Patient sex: M
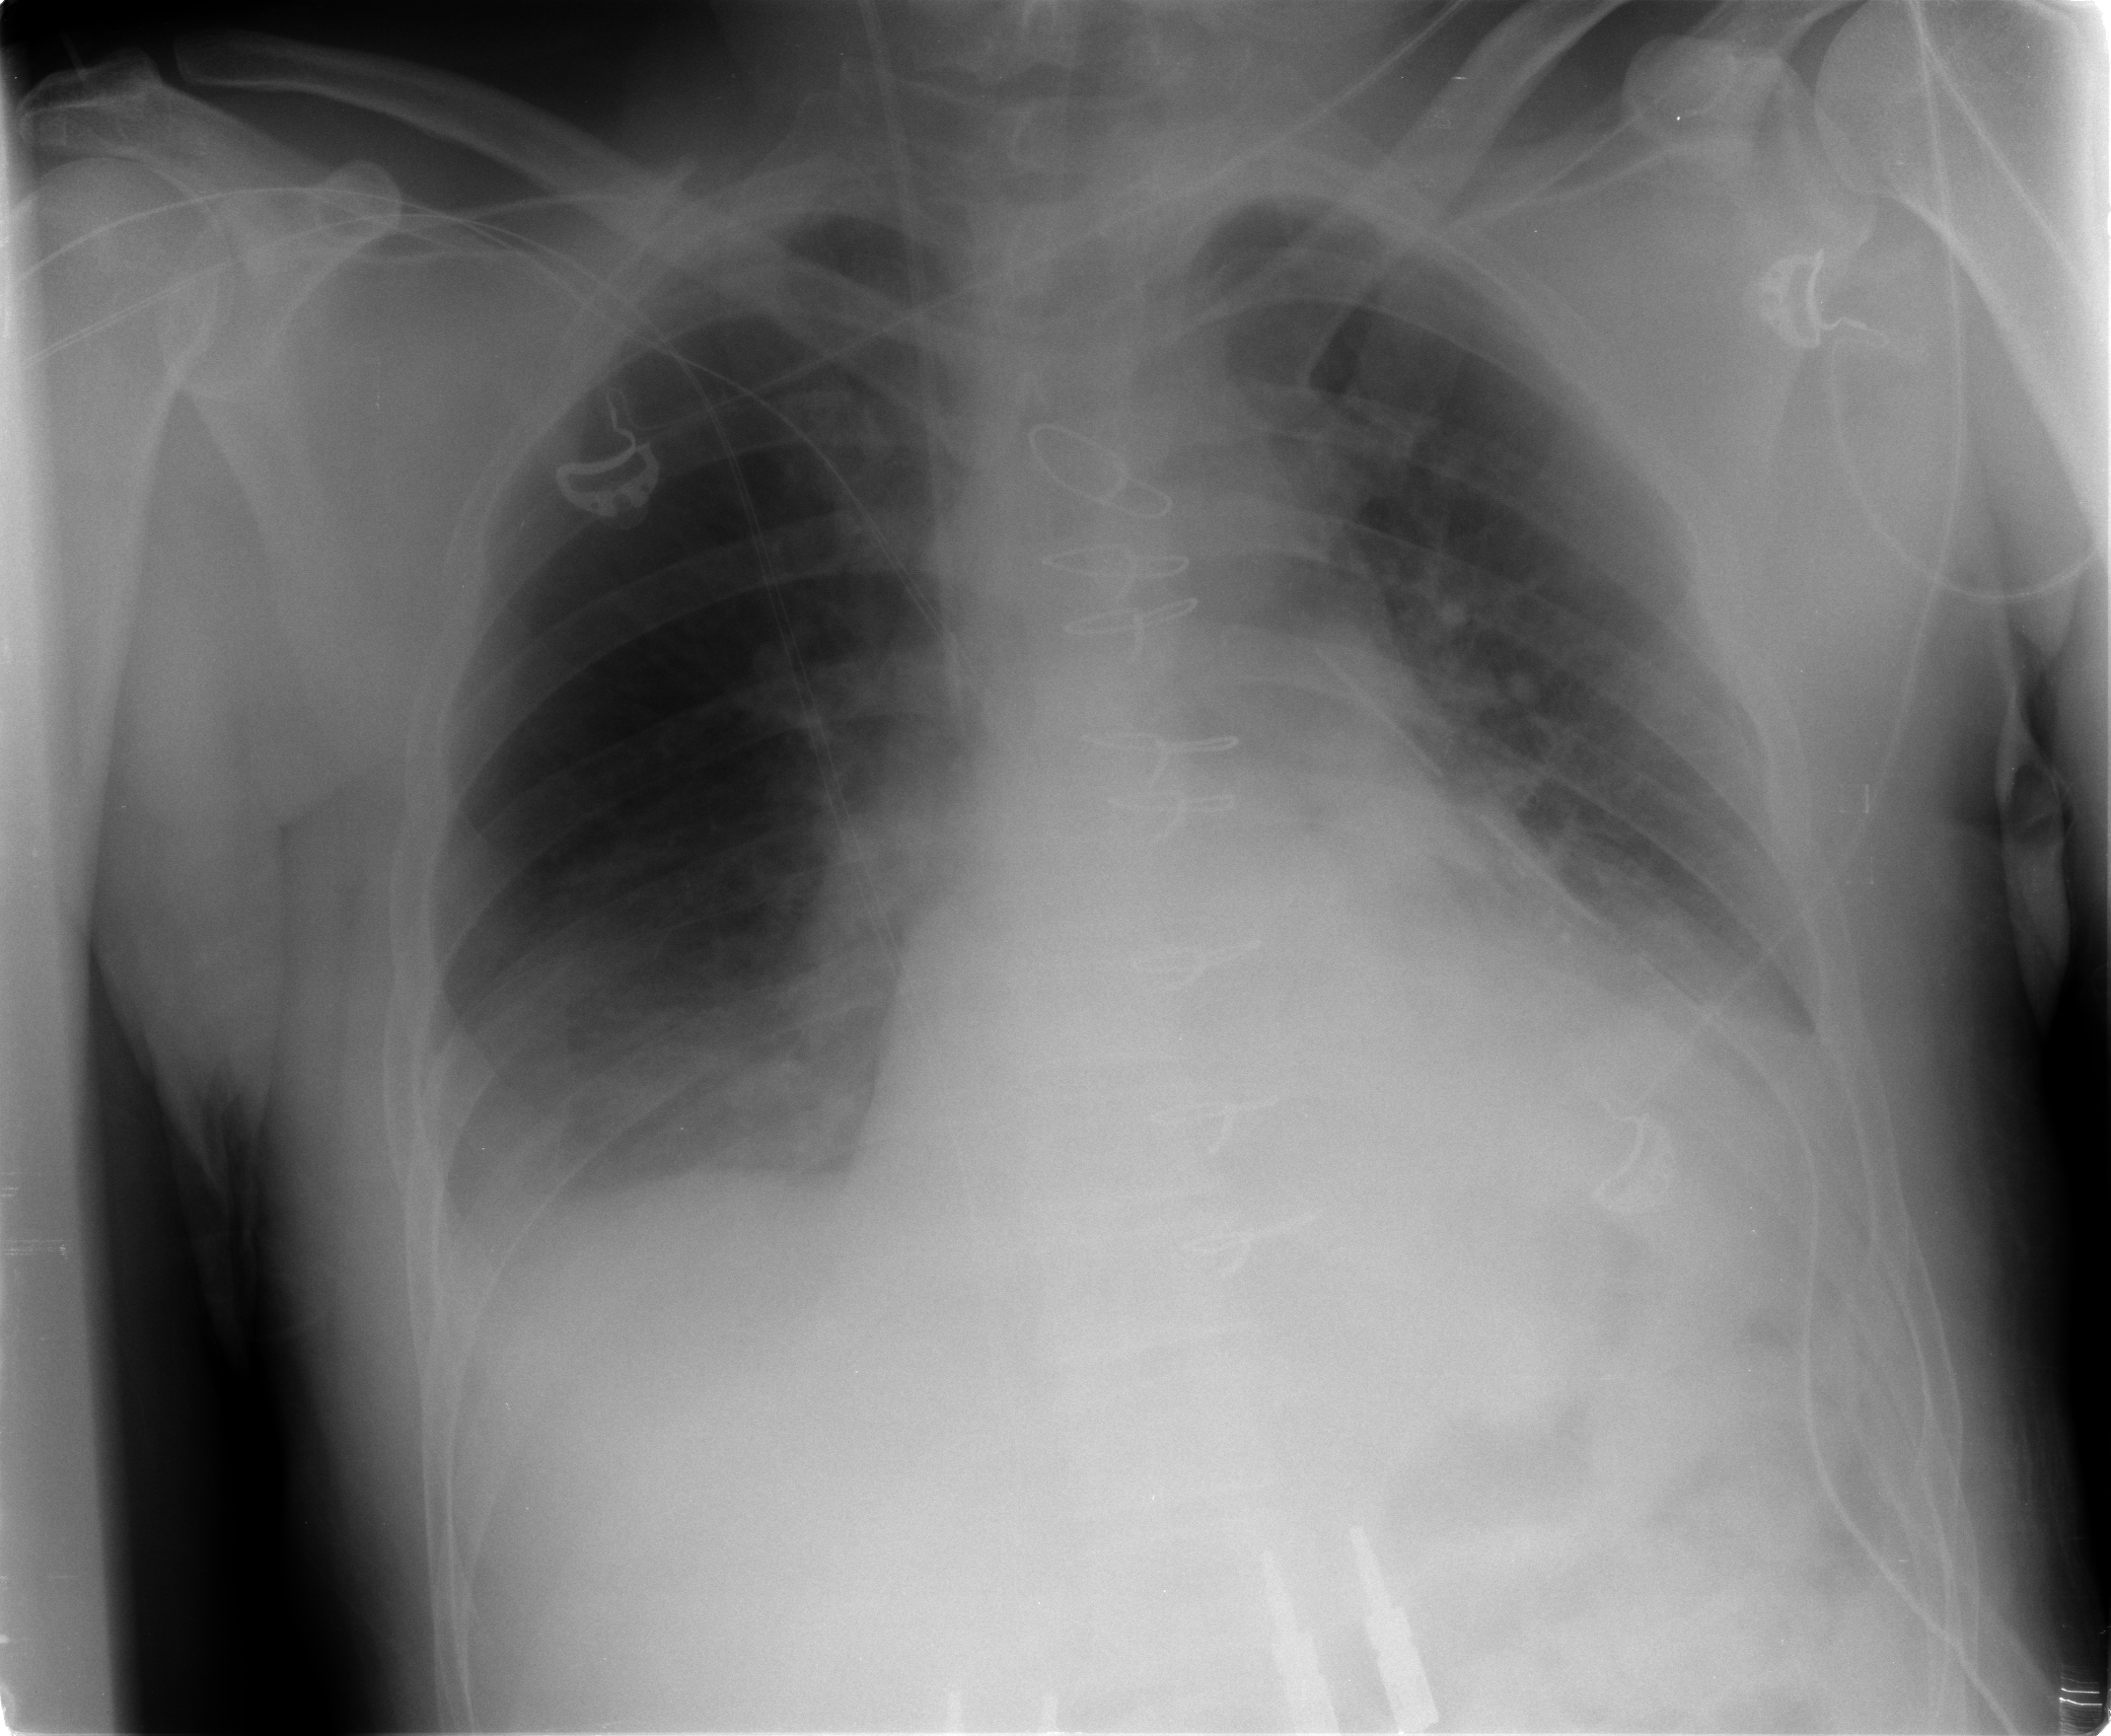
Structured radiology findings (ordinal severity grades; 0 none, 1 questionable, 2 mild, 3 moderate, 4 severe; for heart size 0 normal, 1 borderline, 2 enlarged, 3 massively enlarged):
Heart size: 2
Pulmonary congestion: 2
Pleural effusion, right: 2
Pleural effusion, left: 2
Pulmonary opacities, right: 0
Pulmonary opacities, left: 0
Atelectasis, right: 2
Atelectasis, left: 2